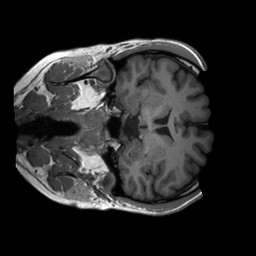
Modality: T1w
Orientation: coronal
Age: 22
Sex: female
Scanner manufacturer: siemens
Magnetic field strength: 3 T
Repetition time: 2.3 s
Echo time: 0.00232 s